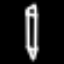
Label: pencil